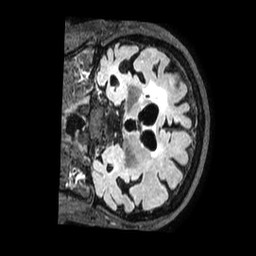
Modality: FLAIR
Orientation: coronal
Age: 74
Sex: female
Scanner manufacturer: philips
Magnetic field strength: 3 T
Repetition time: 4.8 s
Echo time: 0.34 s